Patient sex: M
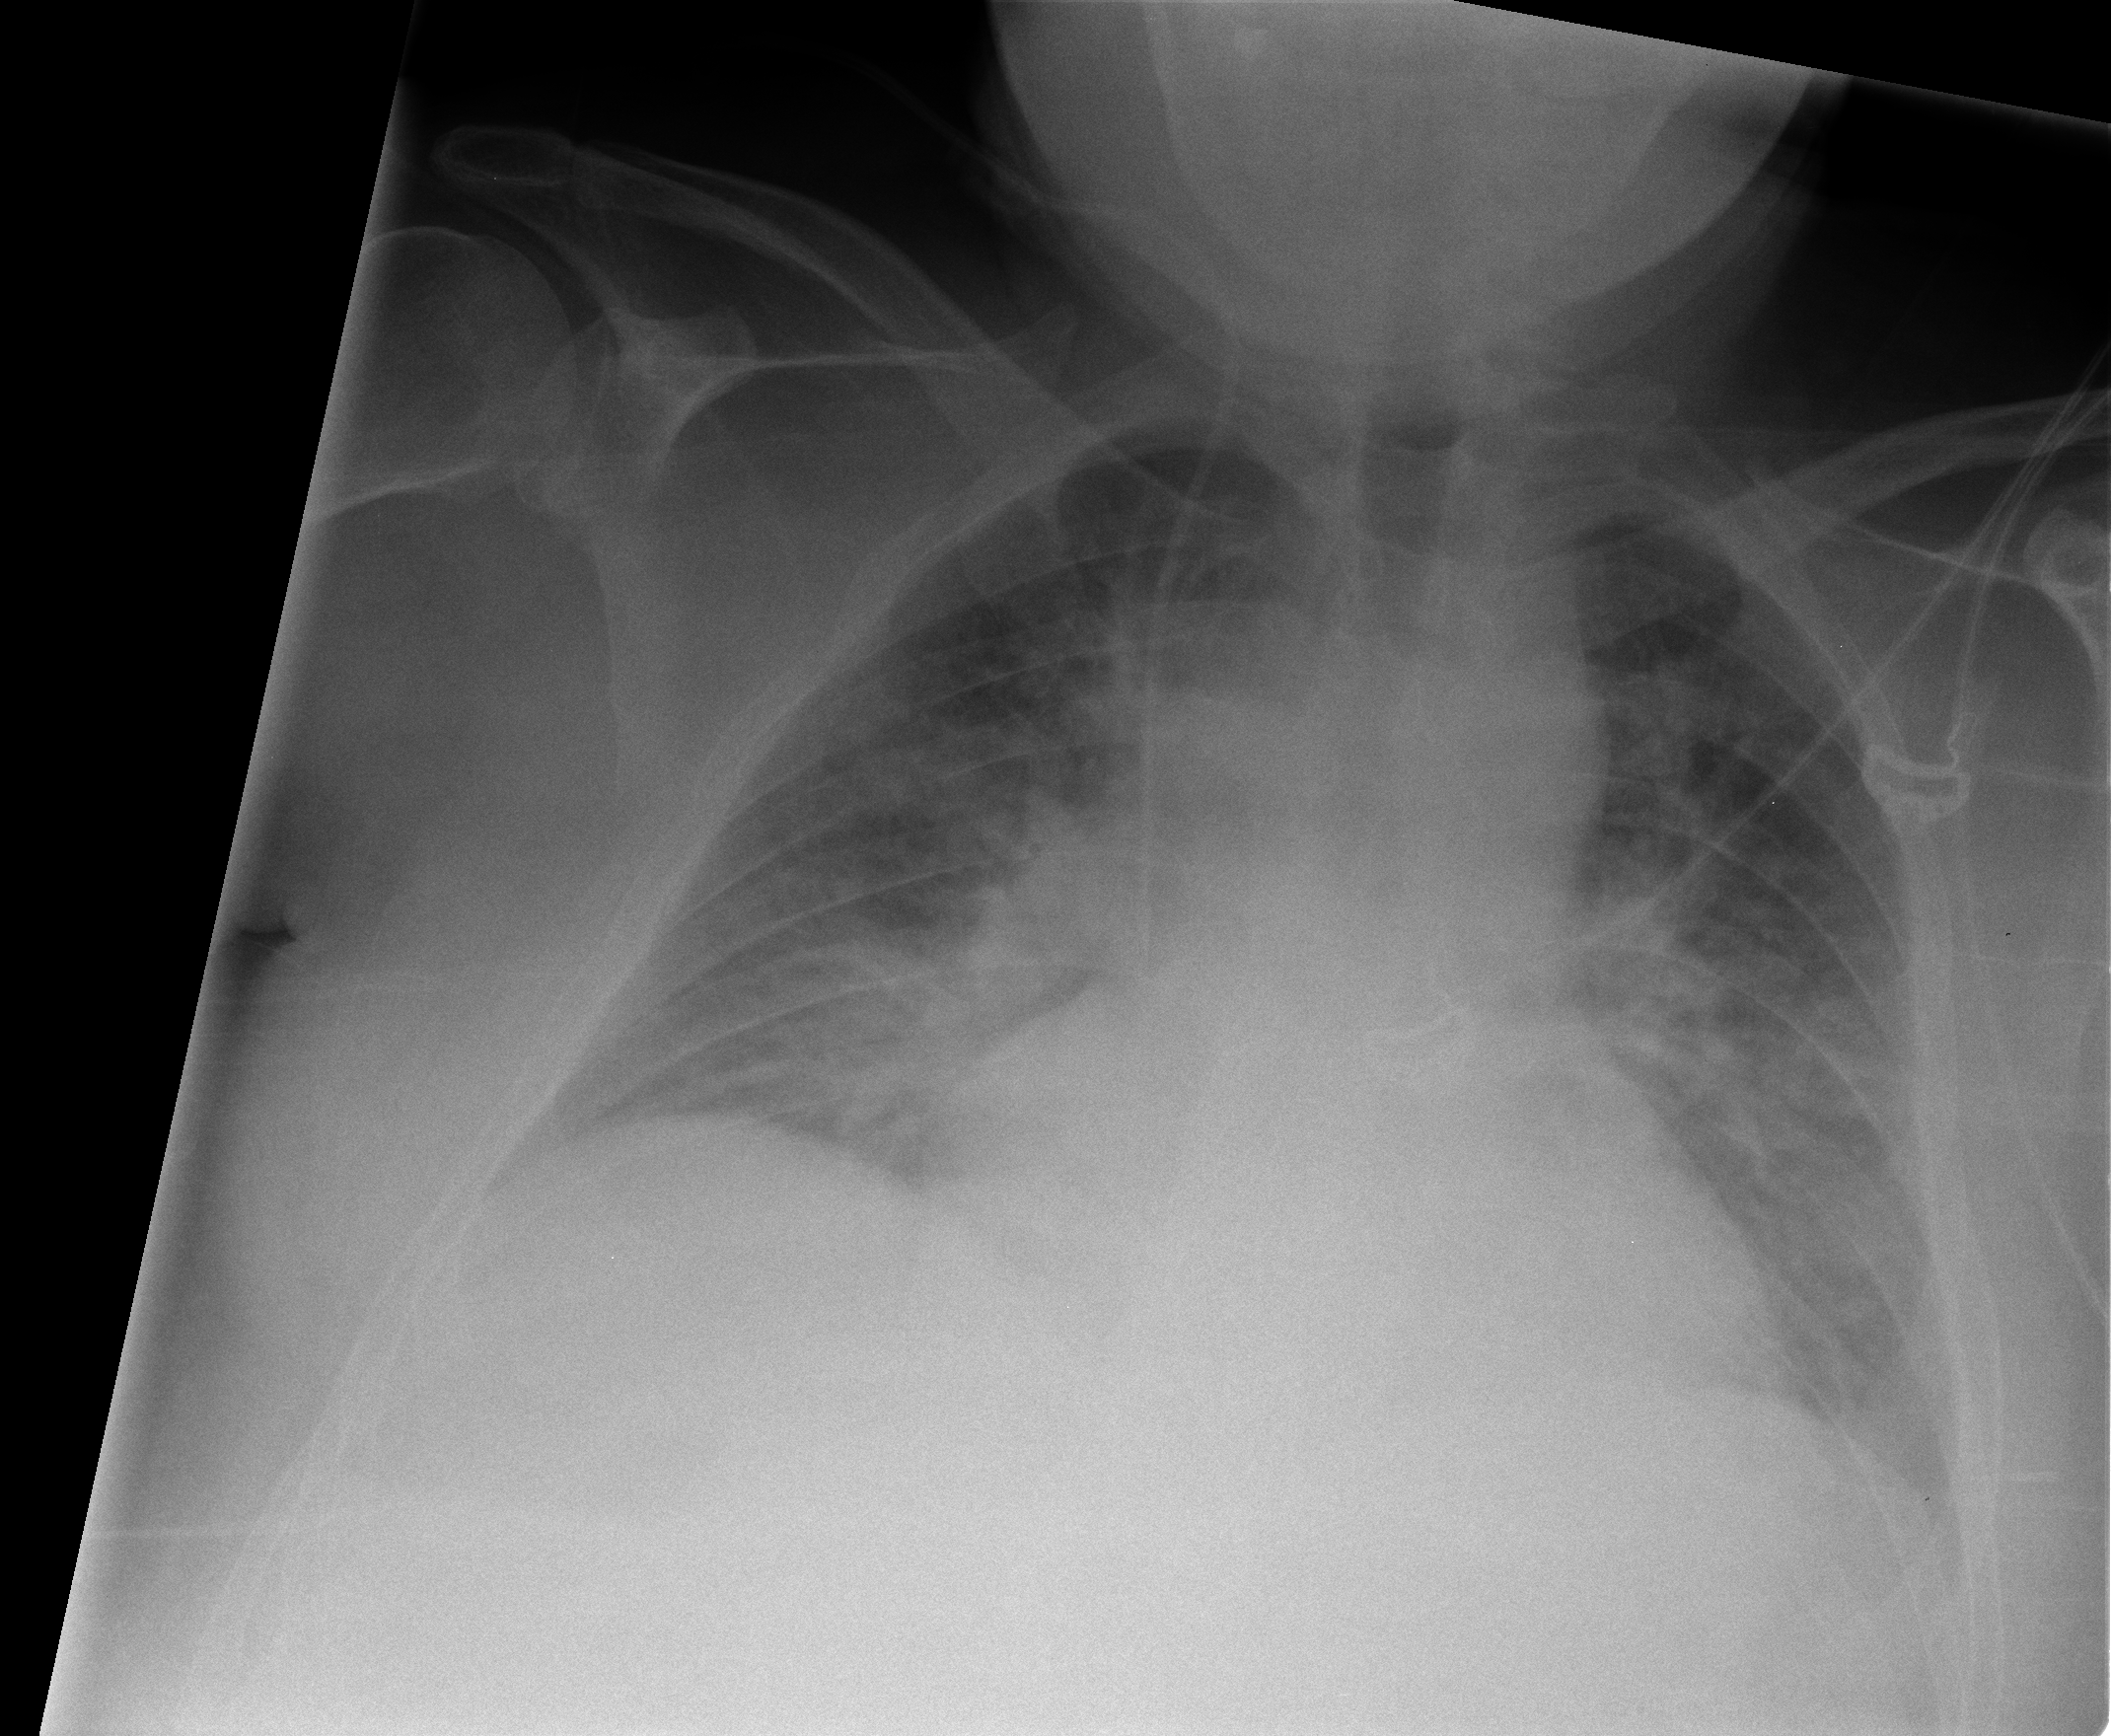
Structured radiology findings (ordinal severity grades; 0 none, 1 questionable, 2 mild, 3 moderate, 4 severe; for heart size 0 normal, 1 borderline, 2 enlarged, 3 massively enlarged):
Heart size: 1
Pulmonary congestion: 0
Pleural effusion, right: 1
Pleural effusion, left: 1
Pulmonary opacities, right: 3
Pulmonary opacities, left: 2
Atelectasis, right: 2
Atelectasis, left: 2